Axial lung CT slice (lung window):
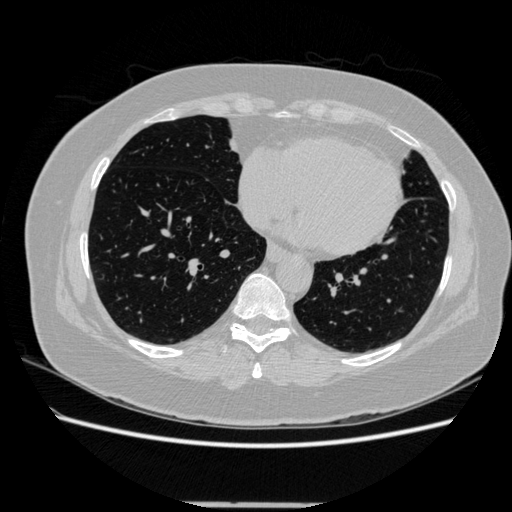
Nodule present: no